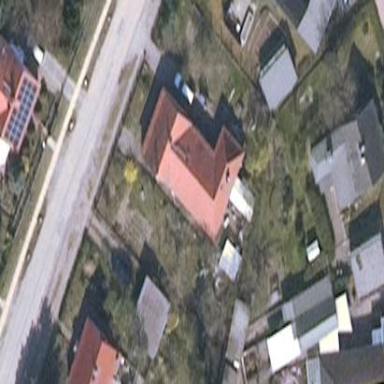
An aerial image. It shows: Detached building.